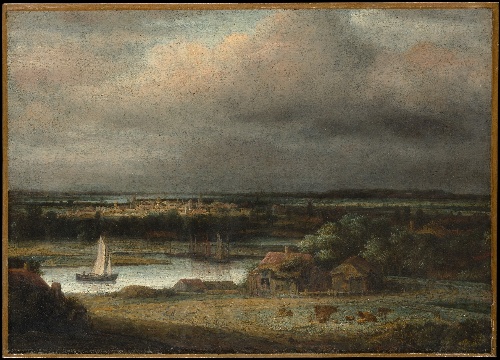
Title: Wide River Landscape
Artist: Philips Koninck
Artist bio: Dutch, Amsterdam 1619–1688 Amsterdam
Date: ca. 1648–49
Object type: Painting
Classification: Paintings
Medium: Oil on canvas
Dimensions: 16 1/4 x 22 7/8 in. (41.3 x 58.1 cm)
Department: European Paintings
Credit line: Gift of Edith Neuman de Végvár, in honor of her husband, Charles Neuman de Végvár, 1963
Accession year: 1963
Repository: Metropolitan Museum of Art, New York, NY
Tags: Rivers|Landscapes|Boats